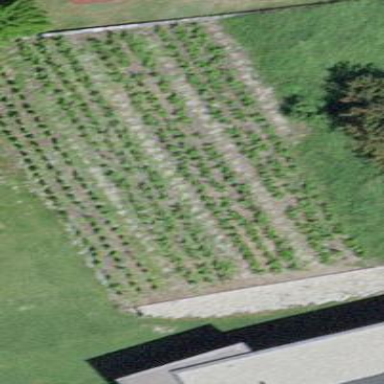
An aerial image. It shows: Vineyard where grapes are grown.